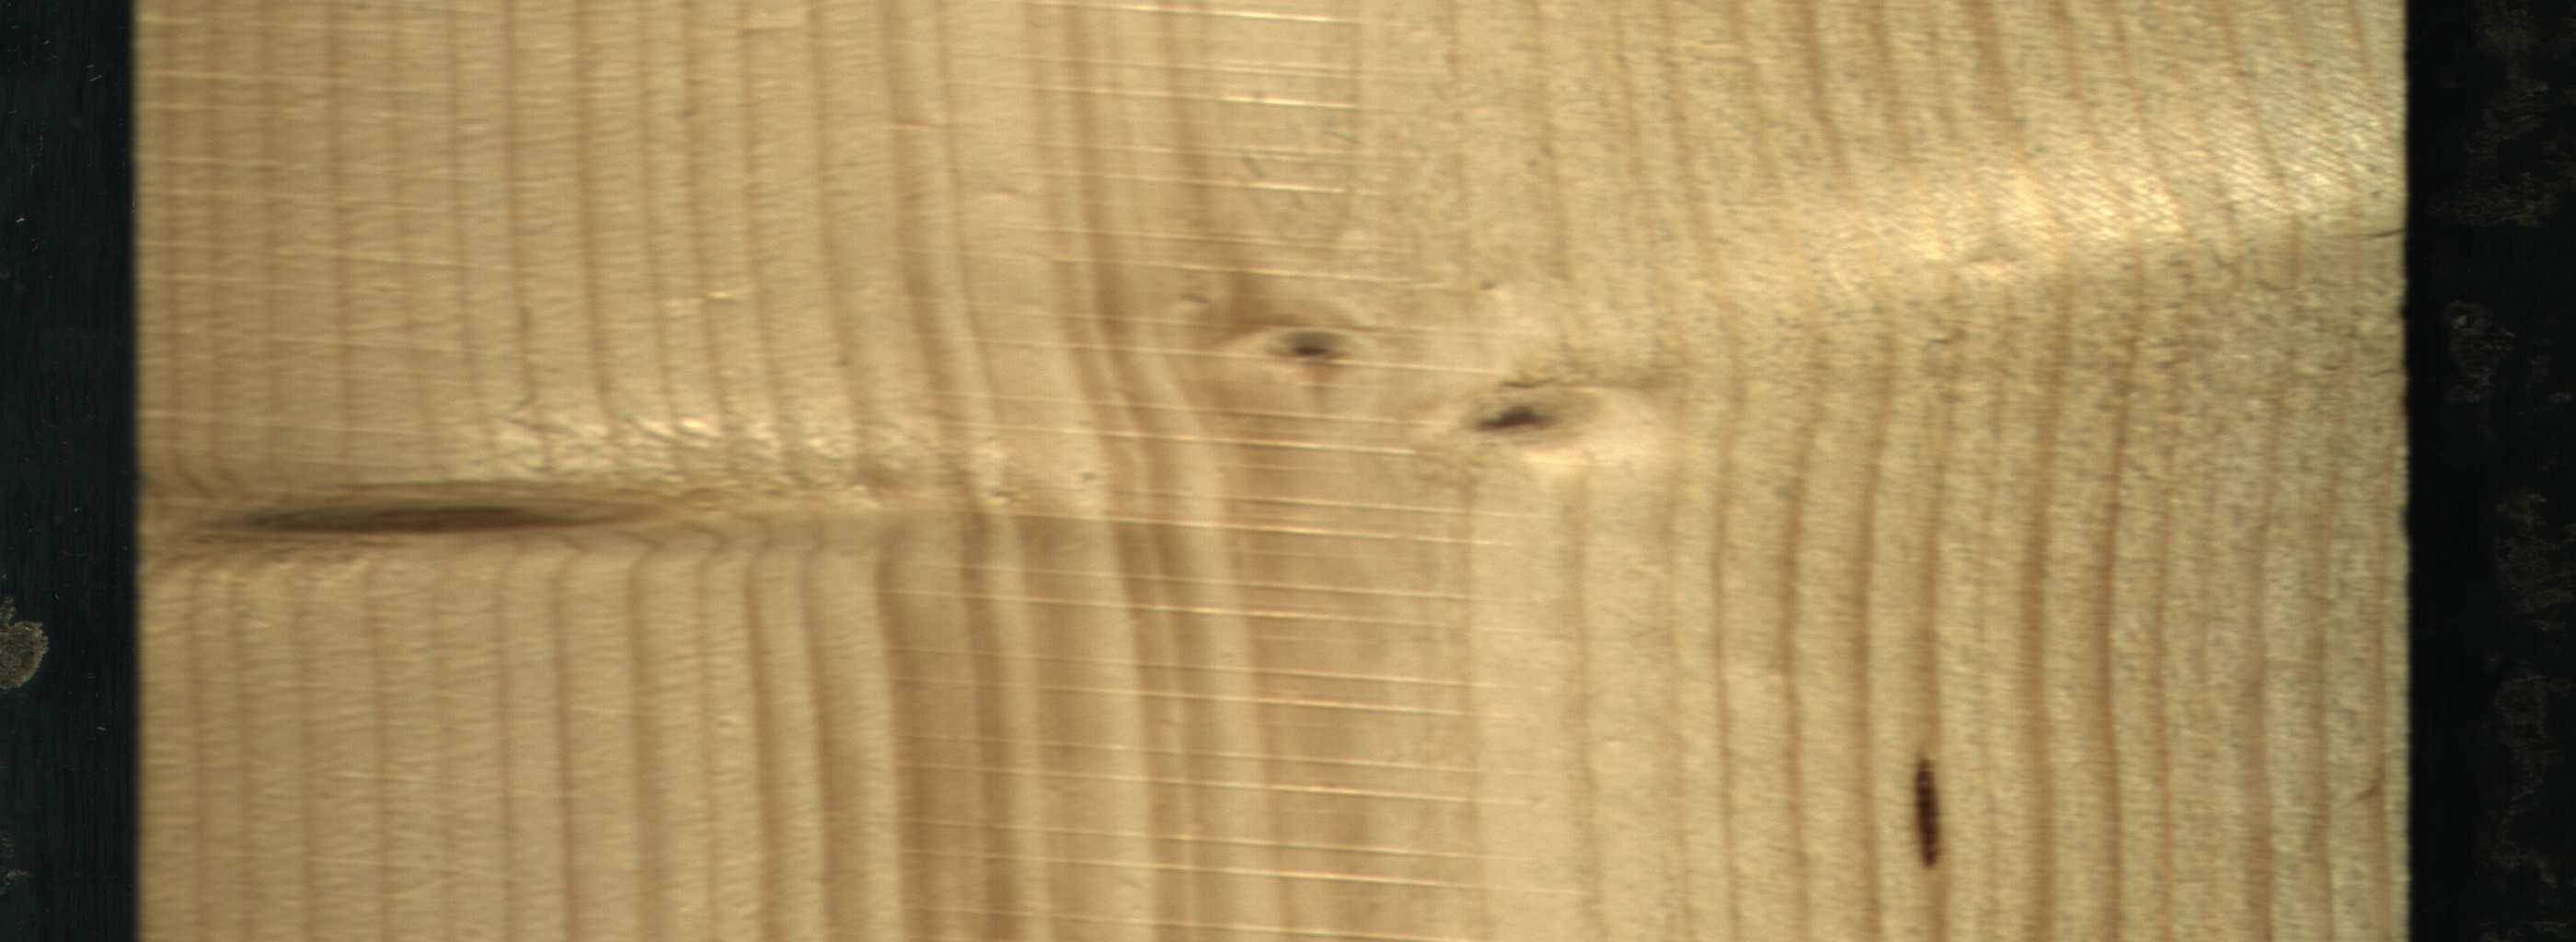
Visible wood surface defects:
resin
Live_Knot
Live_Knot
Live_Knot